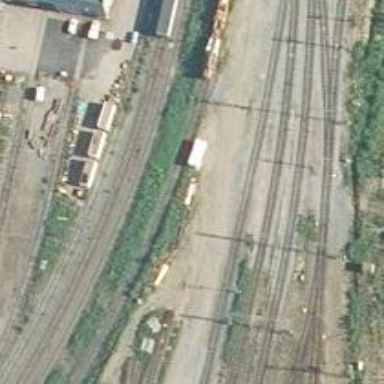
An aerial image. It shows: Railway yard used for servicing trains.